Field crop: tomato
Growth stage: 2
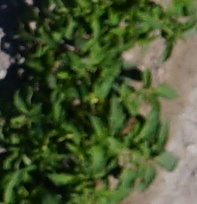
Species: tomato